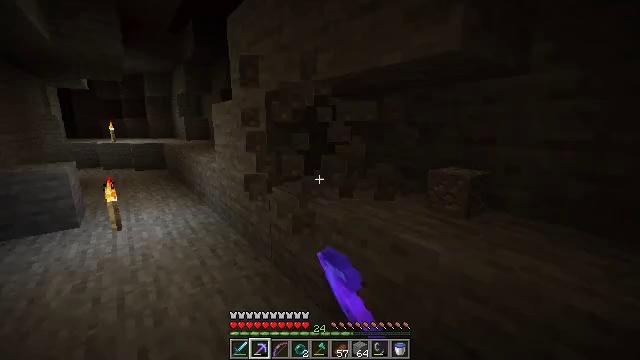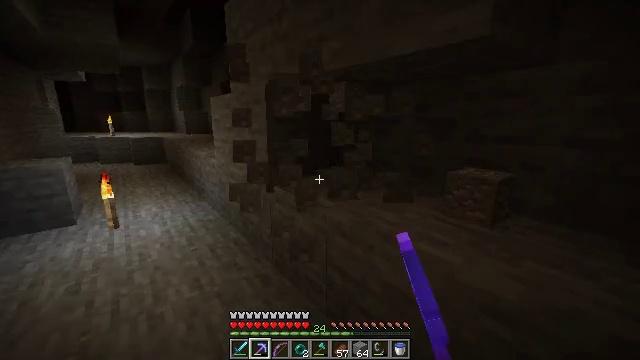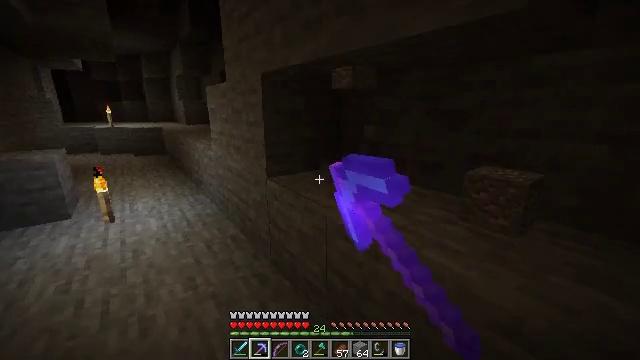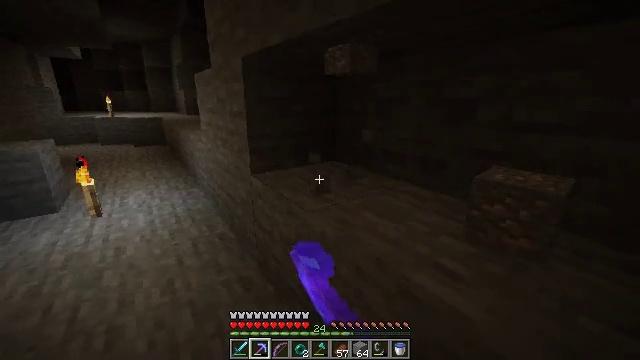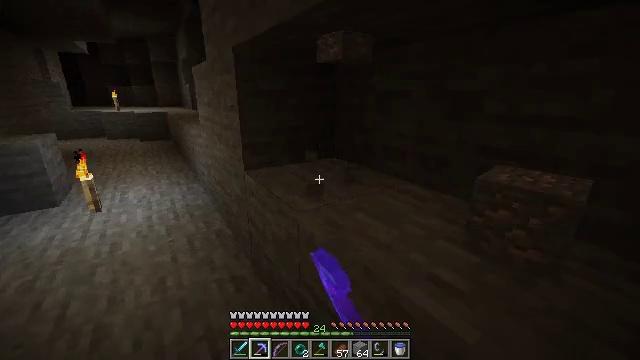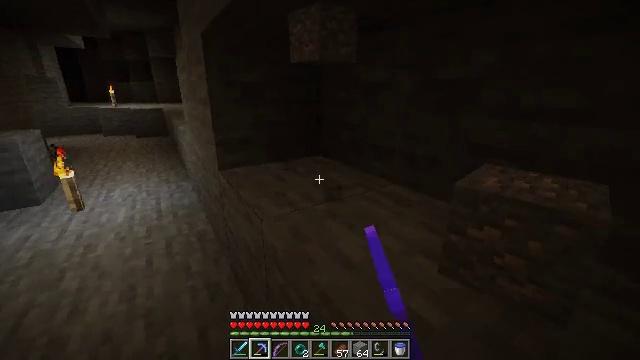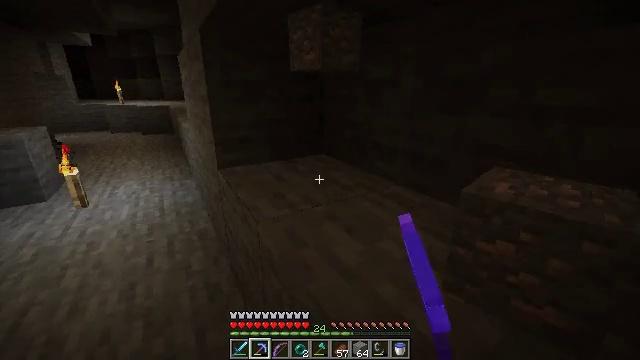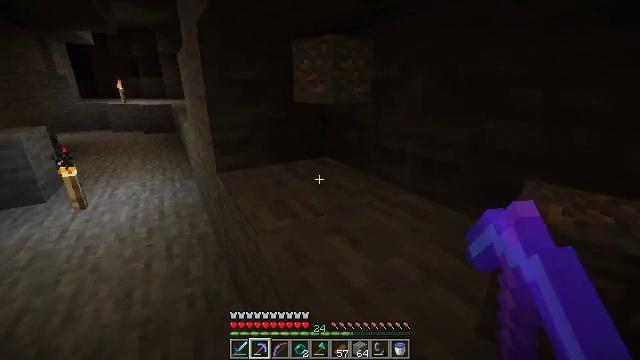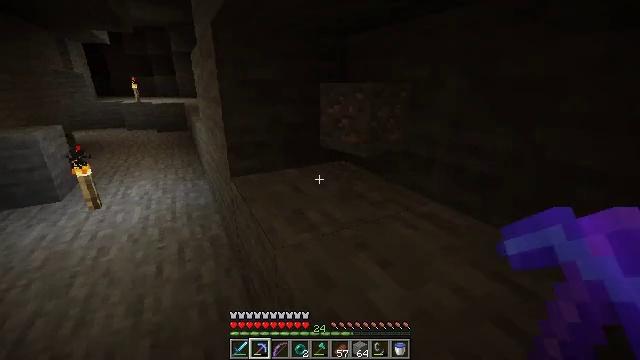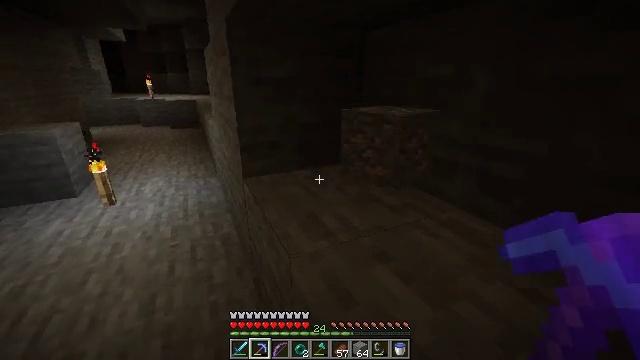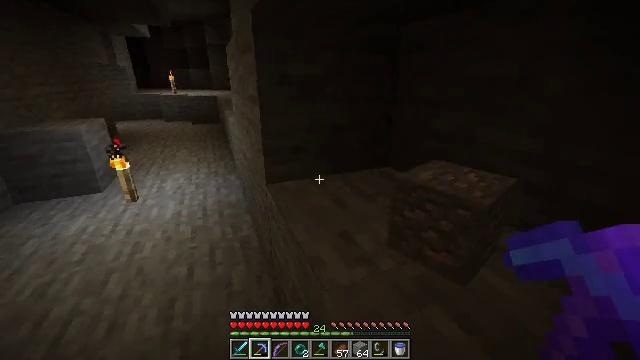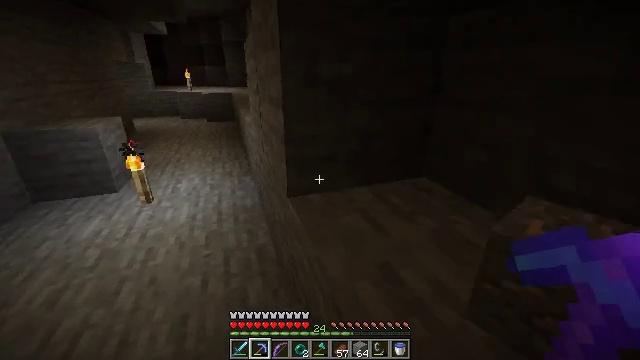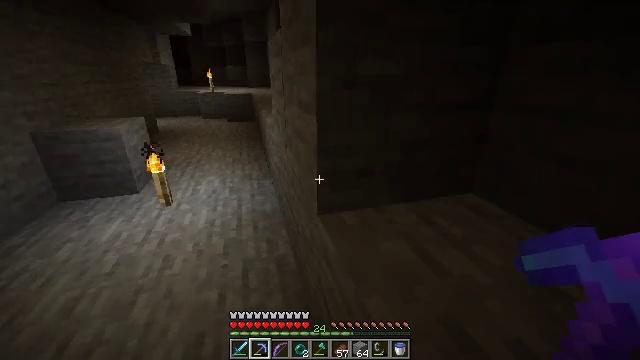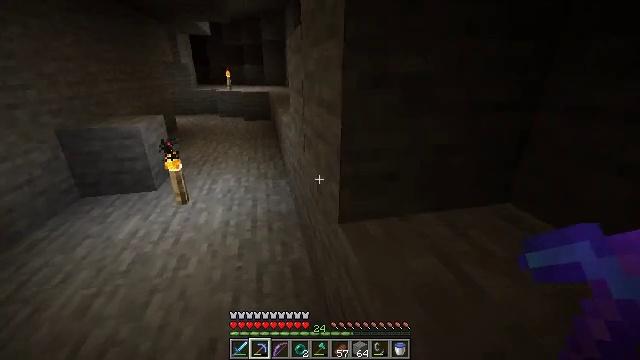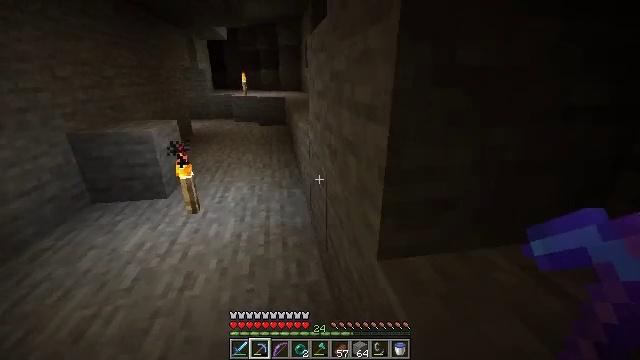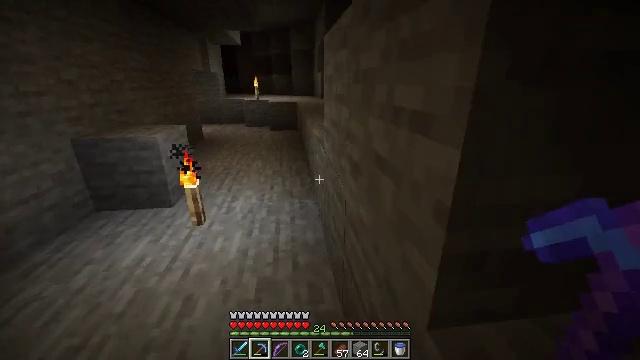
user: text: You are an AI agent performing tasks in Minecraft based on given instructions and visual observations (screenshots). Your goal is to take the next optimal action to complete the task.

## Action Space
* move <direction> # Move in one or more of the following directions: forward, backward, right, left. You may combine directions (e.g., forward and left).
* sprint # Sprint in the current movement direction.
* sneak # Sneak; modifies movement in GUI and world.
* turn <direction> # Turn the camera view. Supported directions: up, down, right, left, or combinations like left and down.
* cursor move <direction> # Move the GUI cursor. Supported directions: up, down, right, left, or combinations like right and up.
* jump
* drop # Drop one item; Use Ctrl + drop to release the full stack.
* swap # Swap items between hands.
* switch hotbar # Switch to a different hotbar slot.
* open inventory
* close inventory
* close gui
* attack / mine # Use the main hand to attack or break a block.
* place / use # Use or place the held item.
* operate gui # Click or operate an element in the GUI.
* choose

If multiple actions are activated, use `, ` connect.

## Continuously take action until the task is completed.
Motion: motion action
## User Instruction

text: Attack the iron door to collect it.
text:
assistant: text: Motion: move forward, turn down, attack / mine
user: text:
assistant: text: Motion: move forward and move right, turn down
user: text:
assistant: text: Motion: move forward and move right, turn left and down
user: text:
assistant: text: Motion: move forward and move right, turn left and down
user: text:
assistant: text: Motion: move forward and move right
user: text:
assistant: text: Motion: move forward and move right, turn left
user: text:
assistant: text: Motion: move forward
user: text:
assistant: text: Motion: move forward, turn left
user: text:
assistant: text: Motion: move forward, turn left
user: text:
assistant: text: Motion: move forward, turn left
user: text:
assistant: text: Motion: move forward, turn left
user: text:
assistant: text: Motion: move forward, turn left
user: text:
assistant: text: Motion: move forward, turn left
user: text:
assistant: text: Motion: move forward, turn left
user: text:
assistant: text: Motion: move forward, turn left and up
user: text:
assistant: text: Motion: move forward, turn left
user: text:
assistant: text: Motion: move forward, turn left
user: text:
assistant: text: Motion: move forward, turn left and up
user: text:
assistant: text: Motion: move forward, turn left and up
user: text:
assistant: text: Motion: move forward, turn left and up
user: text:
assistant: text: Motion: move forward
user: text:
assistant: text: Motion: move forward
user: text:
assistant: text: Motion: move forward
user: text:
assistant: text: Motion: move forward
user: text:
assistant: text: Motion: move forward
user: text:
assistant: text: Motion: move forward
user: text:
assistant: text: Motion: move forward
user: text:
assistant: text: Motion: move forward
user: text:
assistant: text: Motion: move forward
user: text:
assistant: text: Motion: move forward and move left